Interaction volume radius: 5 \u00c5
Interaction volume height: 40 \u00c5
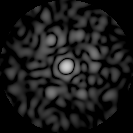
Disorder parameter: 0.8544